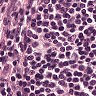
Metastatic tissue present: no